Question: I have an appointment, person and office model. I am aware of using FOREIGN_KEY.to_field to match something other than pk, but how I do make it match the office_id too? I am using mysql and would prefer to minimize any architectural changes.
In other words, if I need appointment.person, then it should return appointment.person that has person.office = office.office_id.

I believe this is about compounded keys in django and this is <URL> that I might be able to use, but still not sure how.
'''
class Person(models.Model):
person_id = models.IntegerField() # not pk
office = models.ForeignKey(Office)
class Appointment(models.Model):
appointment_id = models.IntegerField() # not pk
office = models.ForeignKey(Office)
person = models.ForeignKey(Person)
class Office(models.Model):
# mystuff here
'''
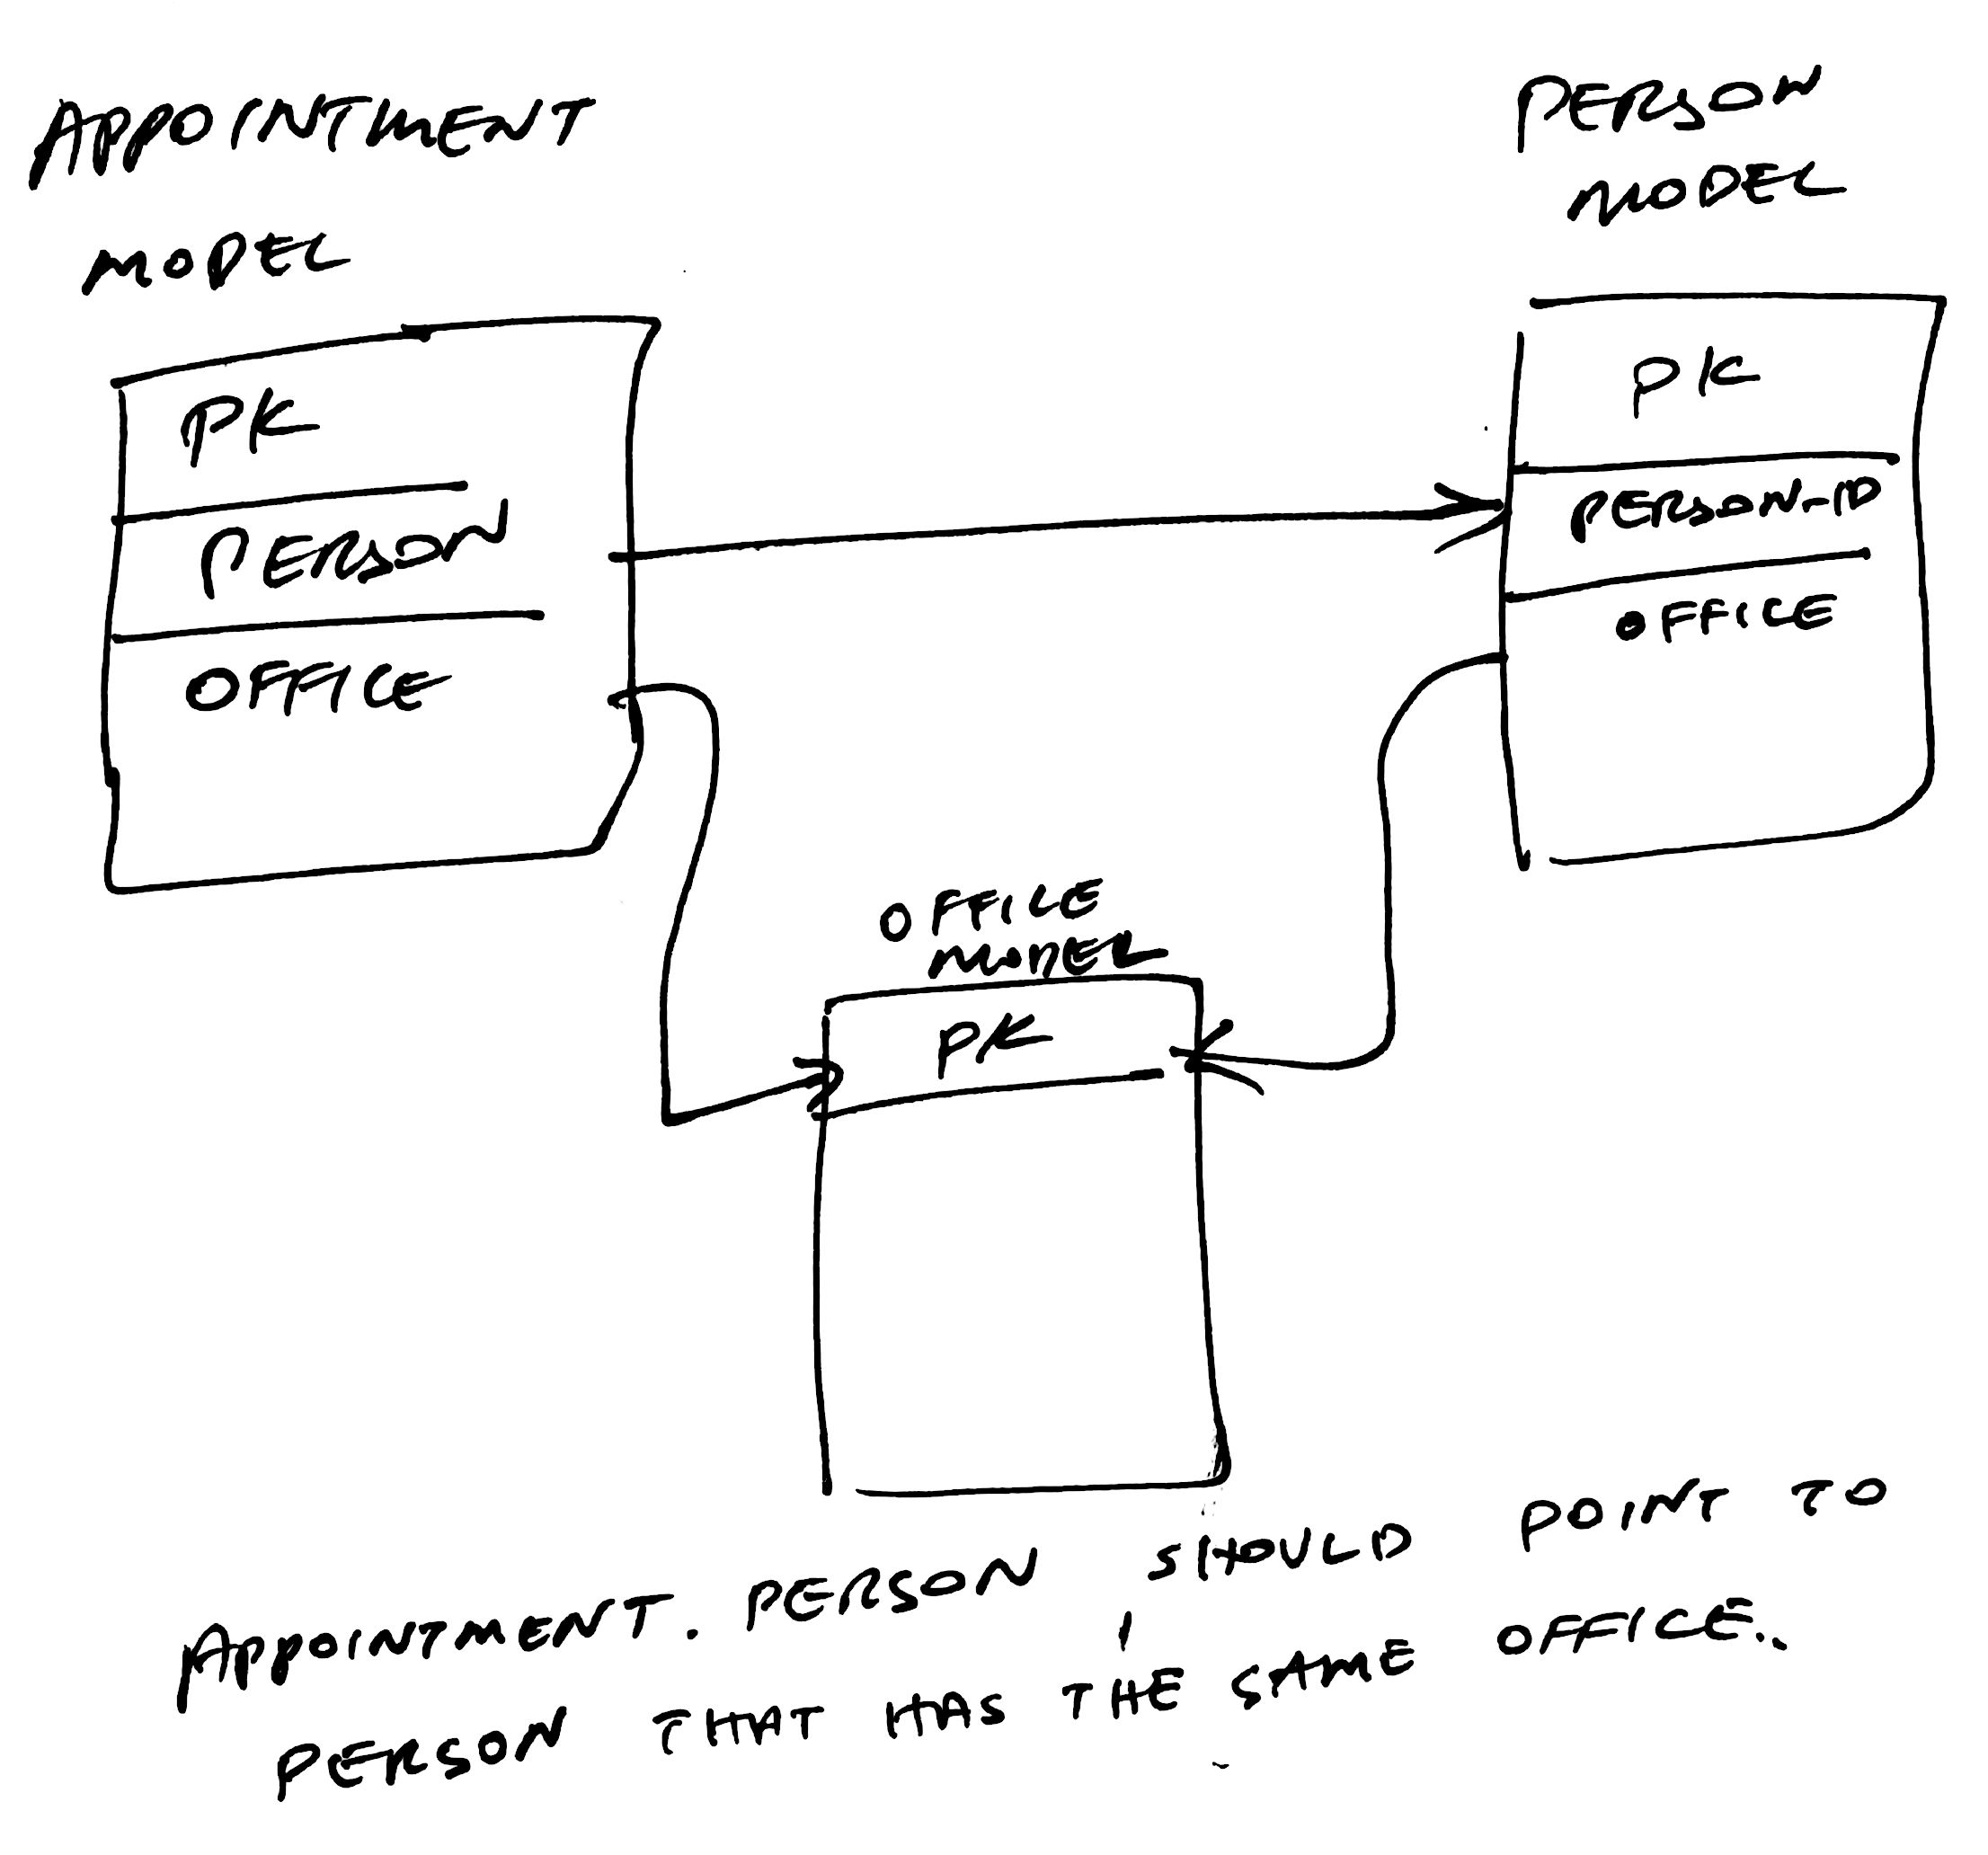
Answer: Why you use person_id and pk in your Person model and pk and office_id in your Office model? The way I would do that:
'''
class Office(models.Model):
# office stuff here
class Person(models.Model):
office = models.ForeignKey(Office)
class Apointment(models.Model):
person = models.ForeignKey(Person)
office = models.ForeignKey(Office)
'''
Since django autogenerate the pk for each model I don't see a reason to add those _id fields.